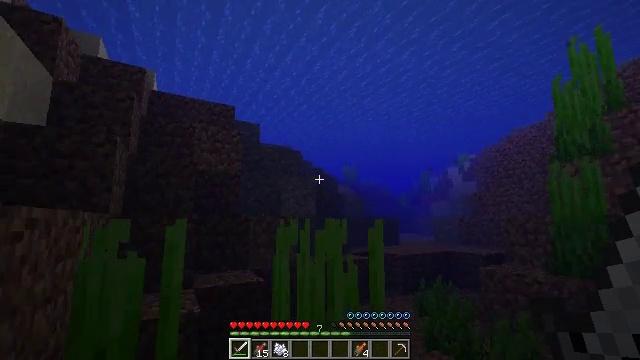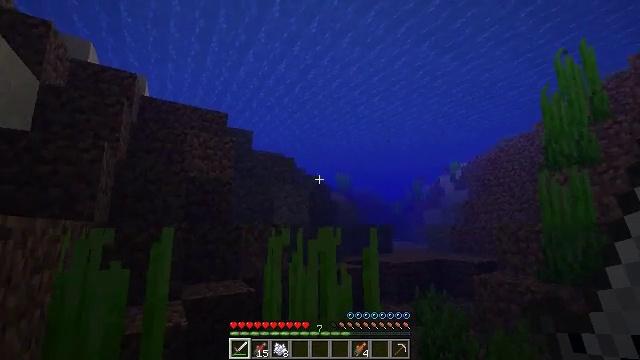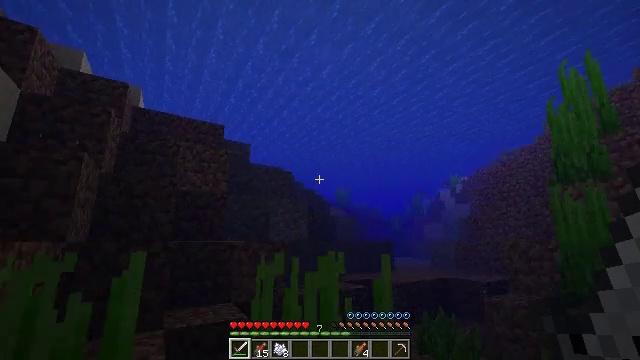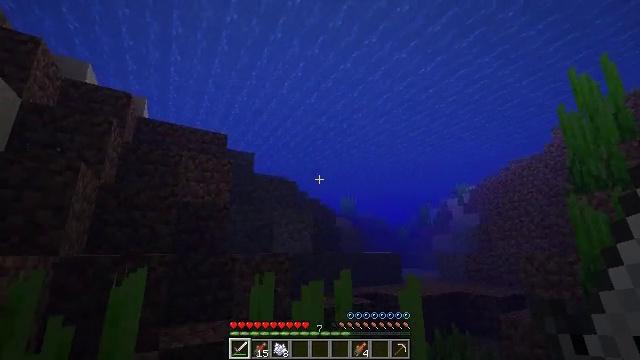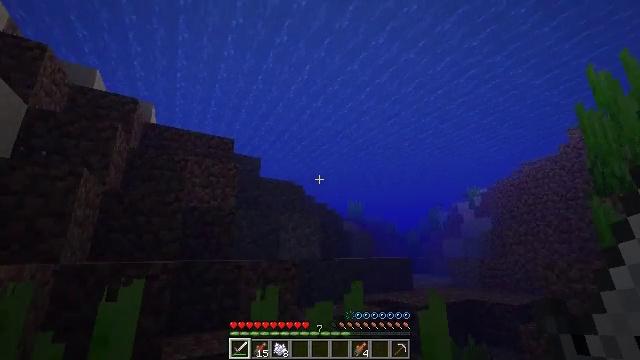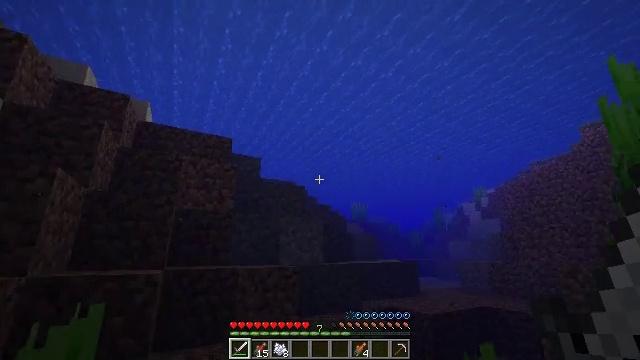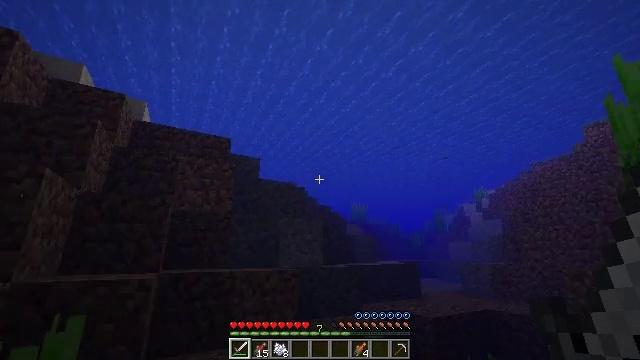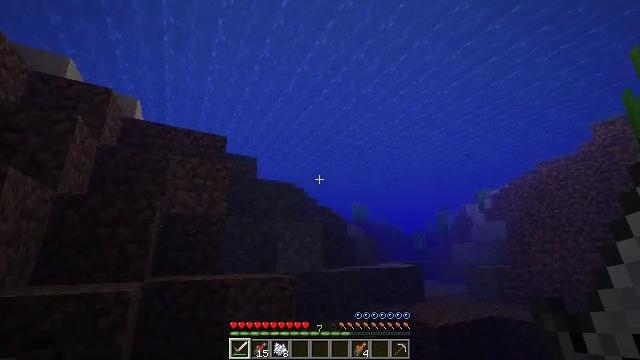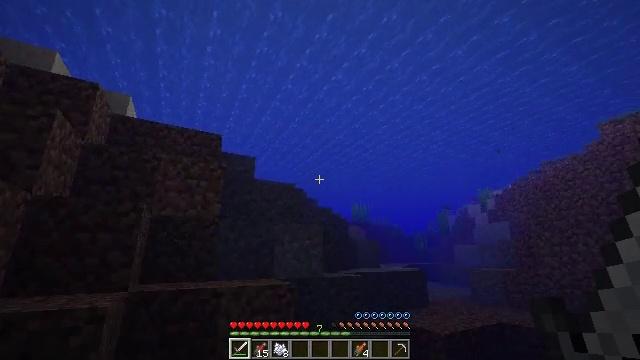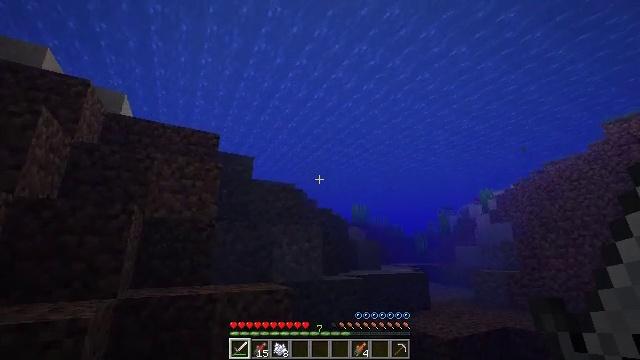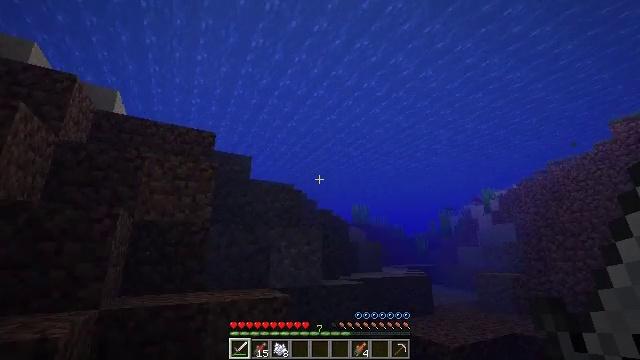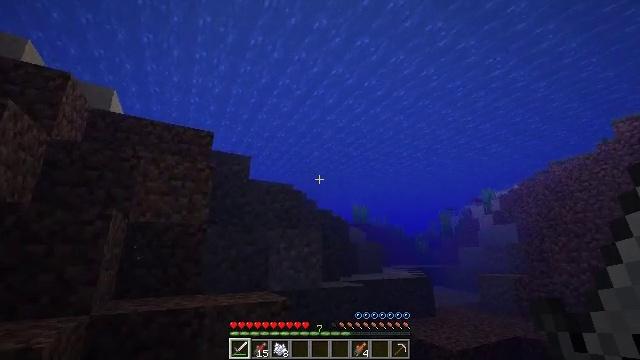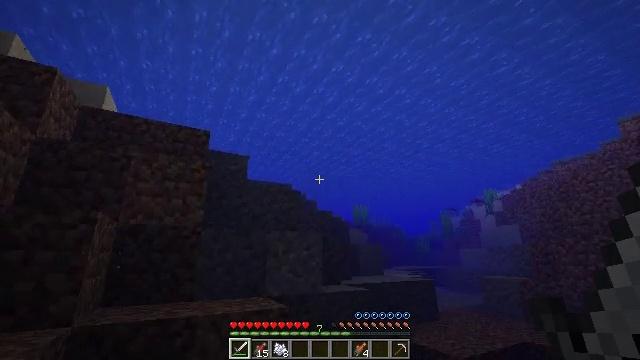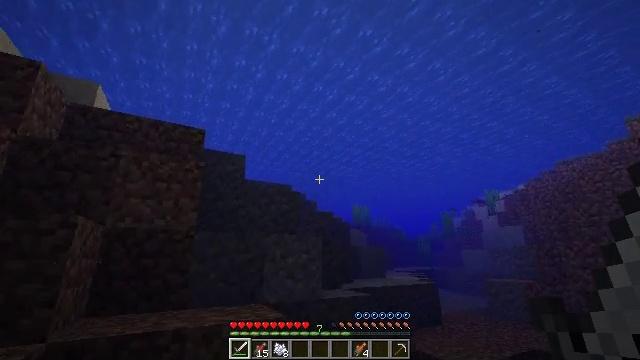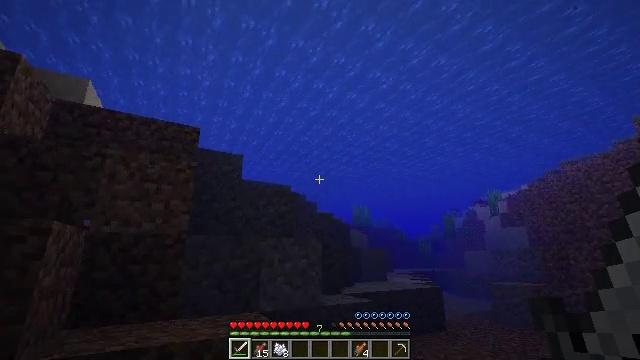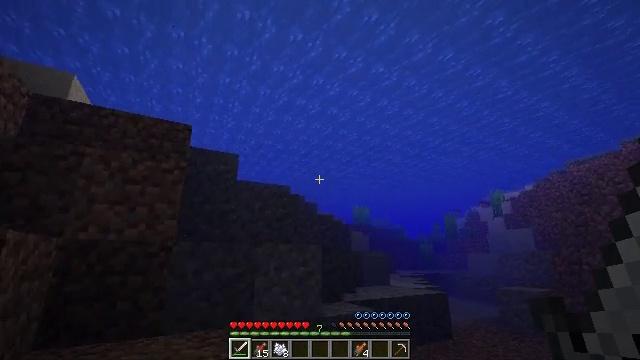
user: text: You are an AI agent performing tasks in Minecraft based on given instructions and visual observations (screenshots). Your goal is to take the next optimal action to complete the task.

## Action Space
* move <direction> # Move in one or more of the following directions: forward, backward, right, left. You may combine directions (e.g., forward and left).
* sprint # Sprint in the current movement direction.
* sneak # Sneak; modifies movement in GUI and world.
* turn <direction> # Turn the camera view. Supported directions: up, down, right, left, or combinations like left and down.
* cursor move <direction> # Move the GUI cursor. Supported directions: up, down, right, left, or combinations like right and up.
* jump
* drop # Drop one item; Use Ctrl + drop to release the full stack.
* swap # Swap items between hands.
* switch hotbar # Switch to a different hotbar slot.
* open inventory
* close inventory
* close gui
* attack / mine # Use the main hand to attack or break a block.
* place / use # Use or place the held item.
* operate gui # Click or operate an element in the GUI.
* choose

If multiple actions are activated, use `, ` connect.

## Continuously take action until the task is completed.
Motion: motion action
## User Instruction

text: Kill aquatic mobs.
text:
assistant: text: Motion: move forward, turn right and up
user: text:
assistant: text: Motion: move forward, turn up
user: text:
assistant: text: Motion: move forward, turn left and up
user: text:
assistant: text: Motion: move forward, turn left
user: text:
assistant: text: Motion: move forward
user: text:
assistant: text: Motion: move forward
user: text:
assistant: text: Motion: move forward
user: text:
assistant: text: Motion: move forward
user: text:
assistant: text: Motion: move forward
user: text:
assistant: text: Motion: move forward
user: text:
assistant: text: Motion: move forward
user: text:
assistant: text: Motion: move forward
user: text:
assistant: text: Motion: move forward
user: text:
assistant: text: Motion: move forward
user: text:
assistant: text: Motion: move forward
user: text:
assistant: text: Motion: move forward
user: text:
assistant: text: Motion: move forward
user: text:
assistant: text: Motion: move forward
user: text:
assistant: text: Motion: move forward
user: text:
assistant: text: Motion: move forward
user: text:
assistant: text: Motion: move forward
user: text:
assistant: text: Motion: move forward
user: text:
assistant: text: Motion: move forward
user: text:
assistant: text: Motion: move forward, jump
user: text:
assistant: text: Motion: move forward, jump
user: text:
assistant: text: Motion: move forward, jump
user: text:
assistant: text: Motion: move forward, jump
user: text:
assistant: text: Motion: move forward, jump
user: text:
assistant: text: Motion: move forward, jump
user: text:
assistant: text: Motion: move forward, jump